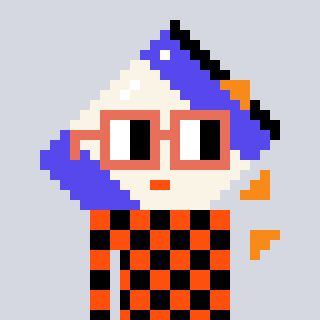
a pixel art character with square orange glasses, a chips-shaped head and a orange-colored body on a cool background